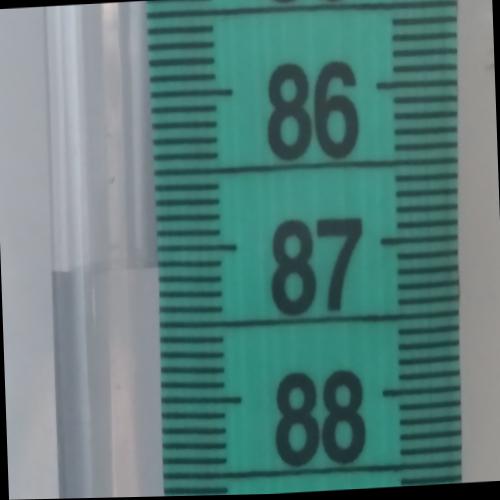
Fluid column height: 87.1 cm